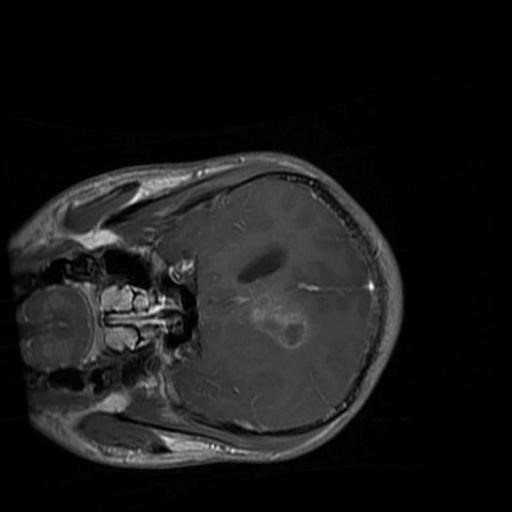
Label: brain_glioma